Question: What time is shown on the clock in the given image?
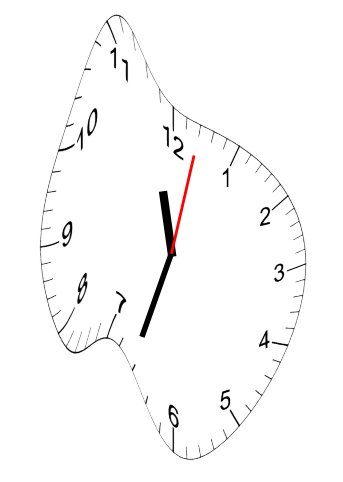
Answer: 11:33:02